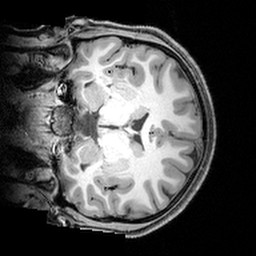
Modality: T1w
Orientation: coronal
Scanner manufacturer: siemens
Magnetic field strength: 3 T
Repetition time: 1.9 s
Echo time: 0.00397 s